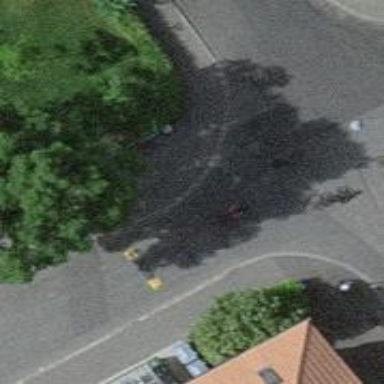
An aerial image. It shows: Bump for traffic calming.